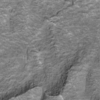
Label: not_dusty